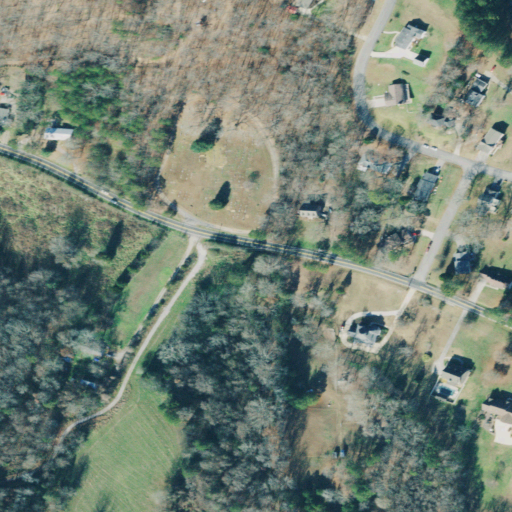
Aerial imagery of mountain in Georgia named Dailey Hill containing open development, deciduous forest, low intensity development, pasture, mixed forest, grassland, medium intensity development, and high intensity development